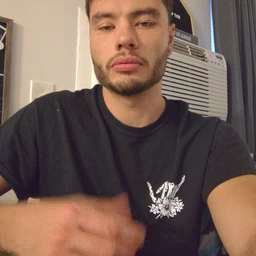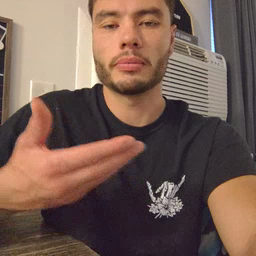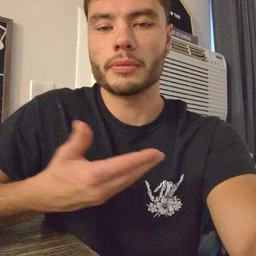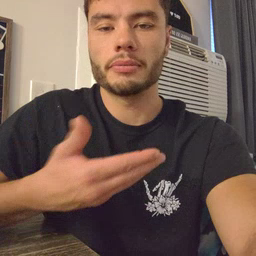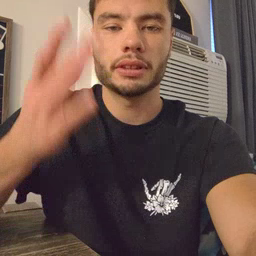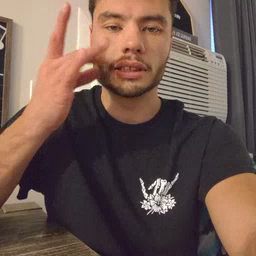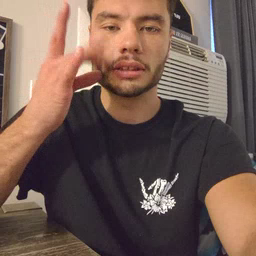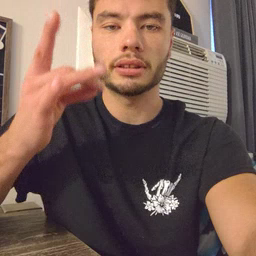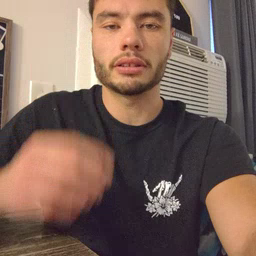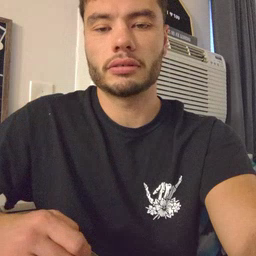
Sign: kitty